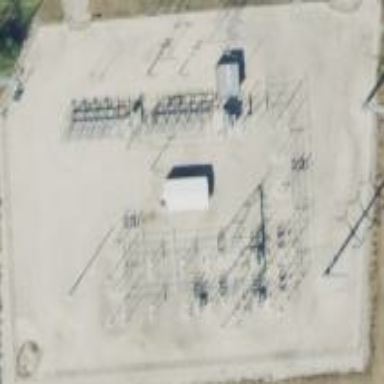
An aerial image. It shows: Outdoor power substation surrounded by fence. The substation operates at the distribution level.